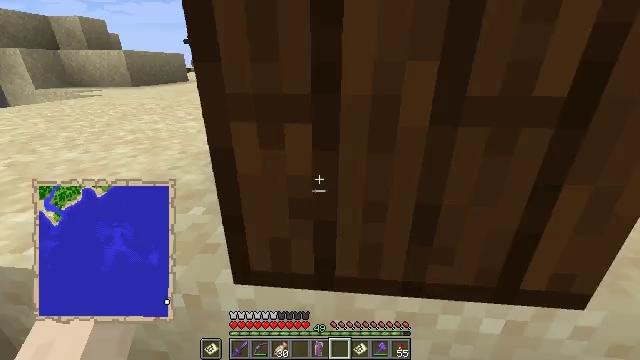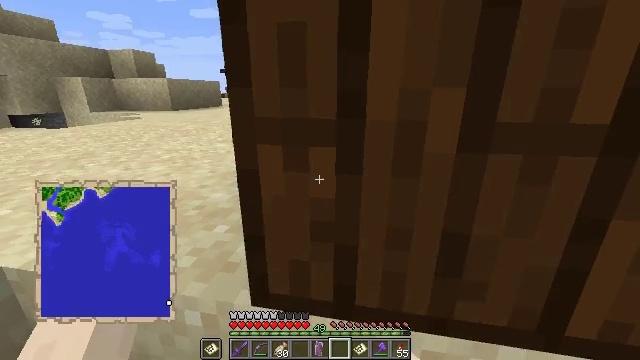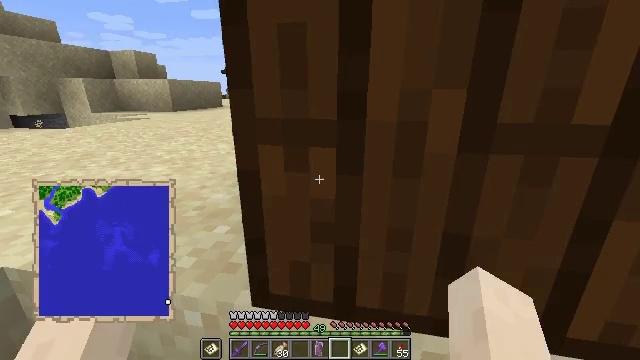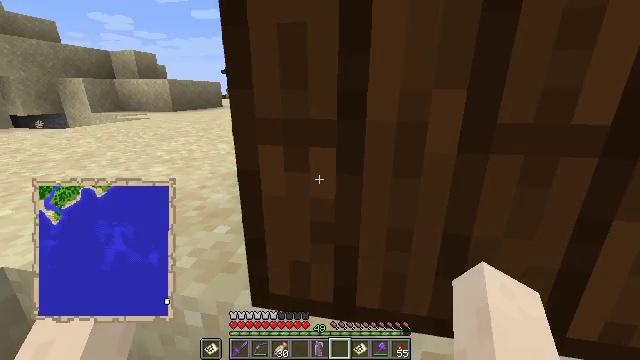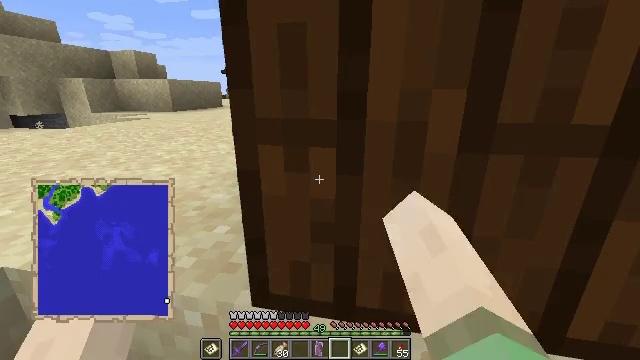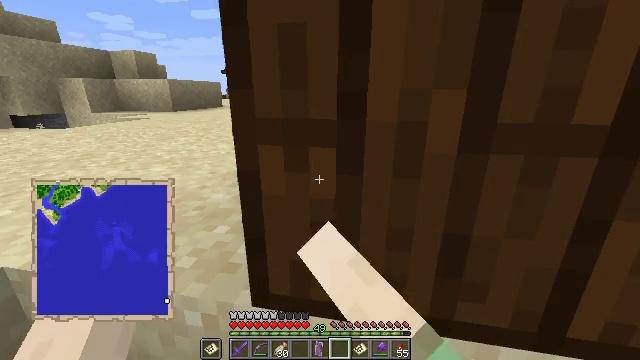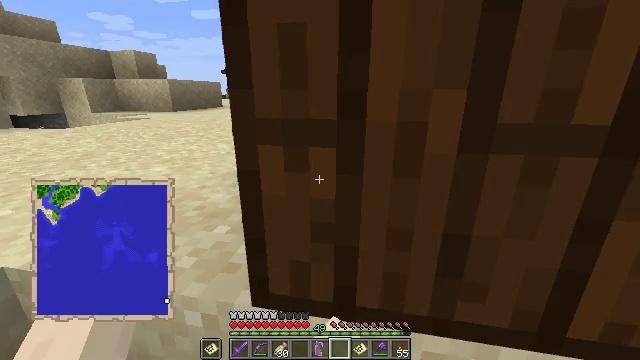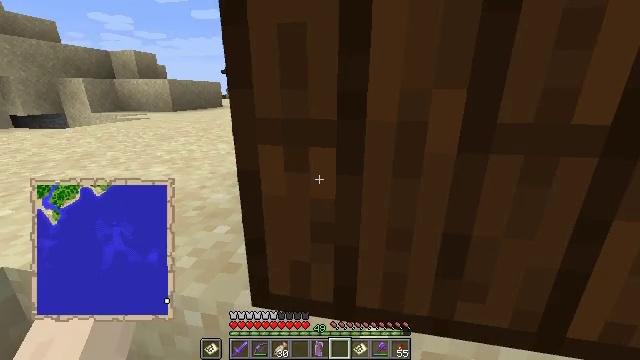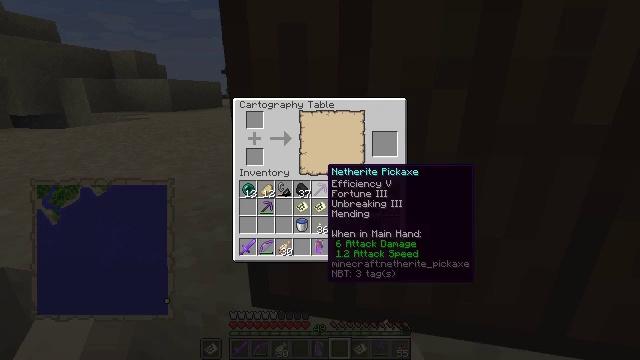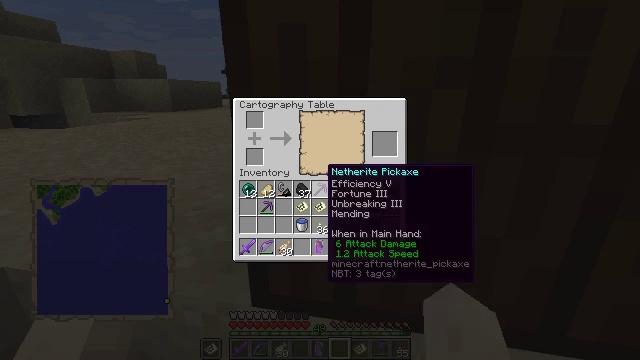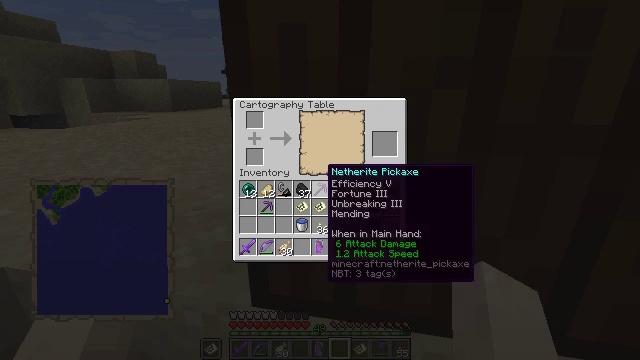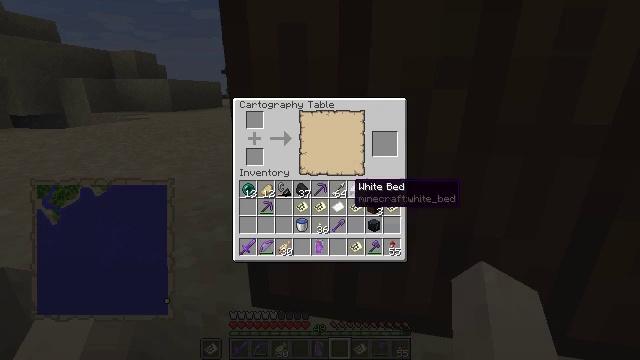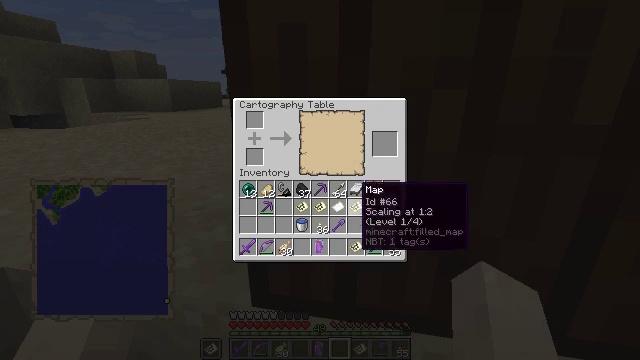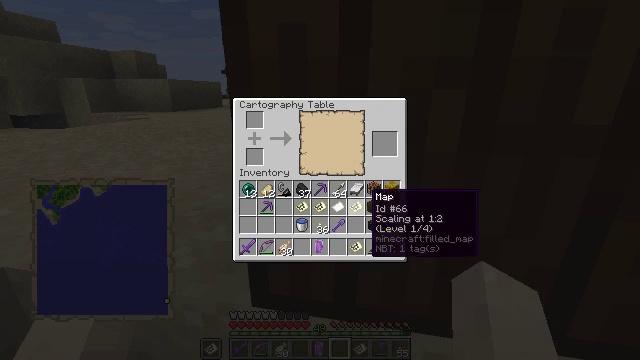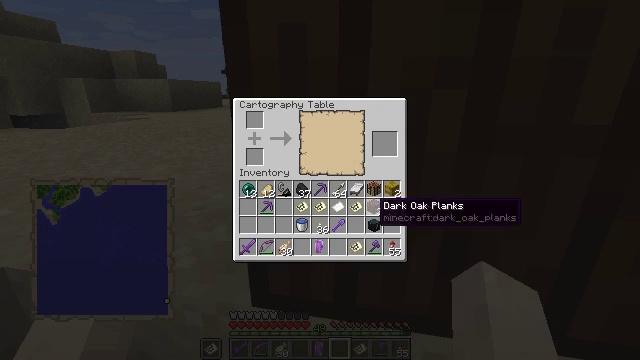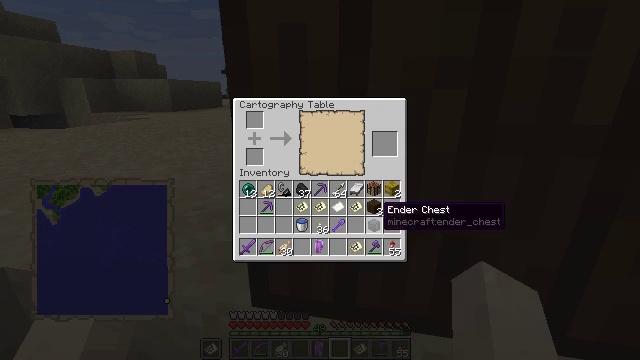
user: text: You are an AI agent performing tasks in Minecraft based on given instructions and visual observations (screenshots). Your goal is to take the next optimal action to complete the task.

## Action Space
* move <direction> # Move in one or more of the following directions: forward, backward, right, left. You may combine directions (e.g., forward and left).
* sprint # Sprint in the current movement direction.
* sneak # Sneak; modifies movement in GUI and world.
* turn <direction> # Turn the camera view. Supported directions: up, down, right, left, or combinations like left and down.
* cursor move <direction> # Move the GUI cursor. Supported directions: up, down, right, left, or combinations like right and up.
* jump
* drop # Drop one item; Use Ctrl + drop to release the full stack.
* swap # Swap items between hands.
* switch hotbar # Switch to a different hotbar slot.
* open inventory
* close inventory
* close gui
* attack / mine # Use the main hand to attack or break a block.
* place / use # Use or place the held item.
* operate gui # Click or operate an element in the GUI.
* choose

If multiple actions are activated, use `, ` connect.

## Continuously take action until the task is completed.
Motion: motion action
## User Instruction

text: Reclaim the cartography table for later use.
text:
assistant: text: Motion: turn left and up
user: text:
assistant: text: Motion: no_op
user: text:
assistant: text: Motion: use / place
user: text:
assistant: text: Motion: use / place
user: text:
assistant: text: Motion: use / place
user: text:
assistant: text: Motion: no_op
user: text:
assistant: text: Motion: no_op
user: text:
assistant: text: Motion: no_op
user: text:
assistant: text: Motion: no_op
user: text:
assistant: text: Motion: no_op
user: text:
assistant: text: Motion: turn right and down
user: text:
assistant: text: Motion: turn right
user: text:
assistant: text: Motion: turn right and down
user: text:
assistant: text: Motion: turn right and down
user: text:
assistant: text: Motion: no_op
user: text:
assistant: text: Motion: sneak
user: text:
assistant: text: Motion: sneak
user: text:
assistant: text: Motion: sneak, turn down
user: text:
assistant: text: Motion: sneak, turn down
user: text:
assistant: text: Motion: sneak
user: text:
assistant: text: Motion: sneak
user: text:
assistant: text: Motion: sneak
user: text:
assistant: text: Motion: sneak
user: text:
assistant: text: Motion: sneak
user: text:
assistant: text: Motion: sneak
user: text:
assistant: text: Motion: sneak
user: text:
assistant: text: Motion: sneak
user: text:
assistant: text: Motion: sneak
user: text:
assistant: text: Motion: sneak
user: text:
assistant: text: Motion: sneak